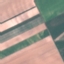
Land use / land cover class: AnnualCrop